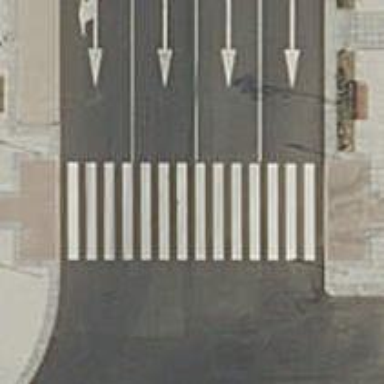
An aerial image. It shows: Uncontrolled zebra crossing on the road.